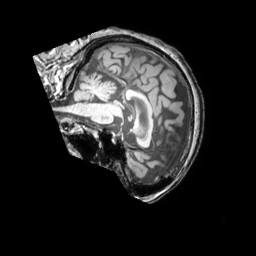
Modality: T1w
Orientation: sagittal
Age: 86
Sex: female
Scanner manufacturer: philips
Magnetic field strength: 3 T
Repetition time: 0.009902 s
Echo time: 0.004604 s